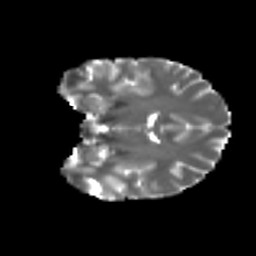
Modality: T2w
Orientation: coronal
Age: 22
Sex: female
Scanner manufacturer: ge
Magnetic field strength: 3 T
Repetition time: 7.8 s
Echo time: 0.0607 s